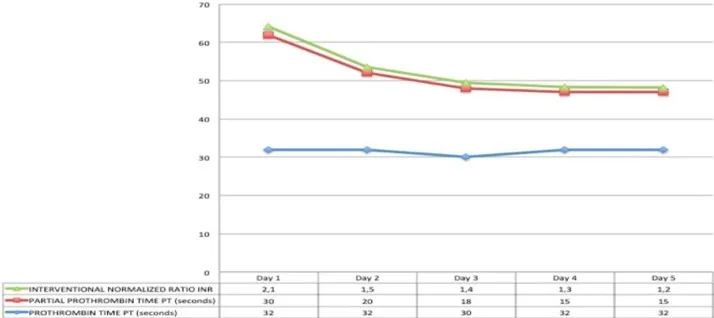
Trend of Coagulation markers (Day 1-5).
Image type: pathology (immunostaining)